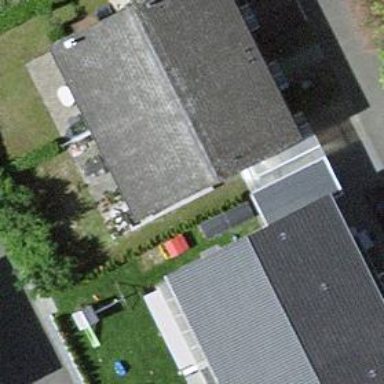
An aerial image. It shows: Simple house.